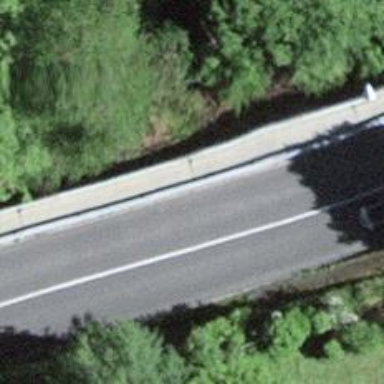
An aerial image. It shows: Guard rail as barrier.